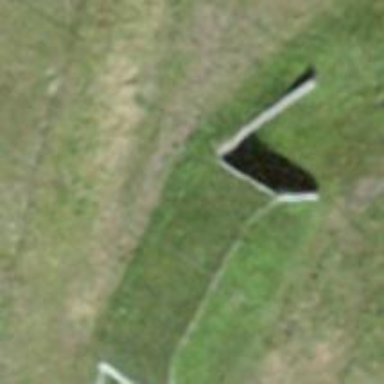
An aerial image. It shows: Retaining wall.